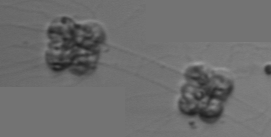
Label: Leptocylindrus_mediterraneus